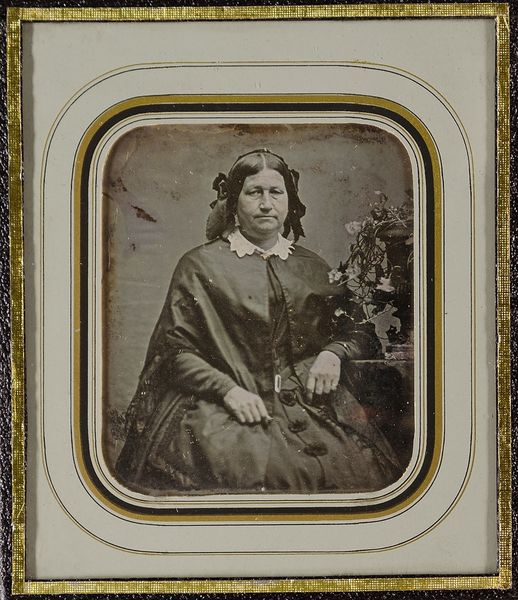
Titel: Unbekannte ältere Frau
Standort: Hamburg
Institution: Museum für Kunst und Gewerbe Hamburg
Schlagwörter: umhang, frau, jacke, portrait, figur, mantel, foto, fotografie, photographie, photo, cape, lichtbild, daguerreotypie, bildwerke, angewandte und bildende kunst, hessische systematik, porträt, porträtfotografie, porträtphotographie, hüftbild